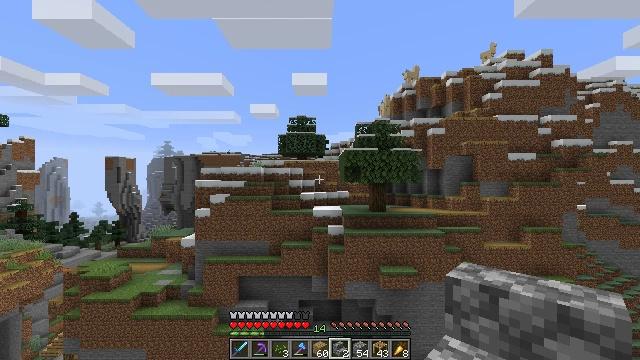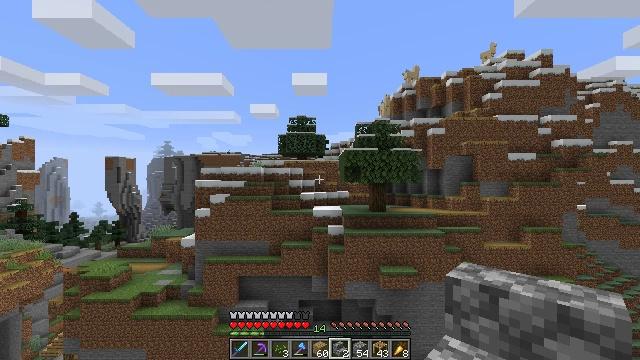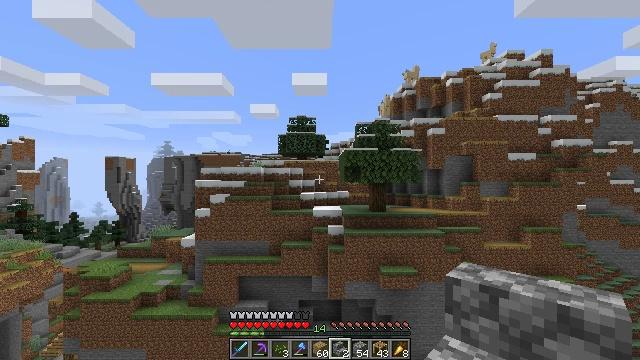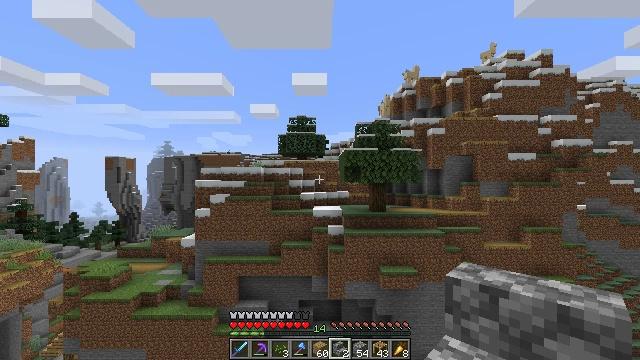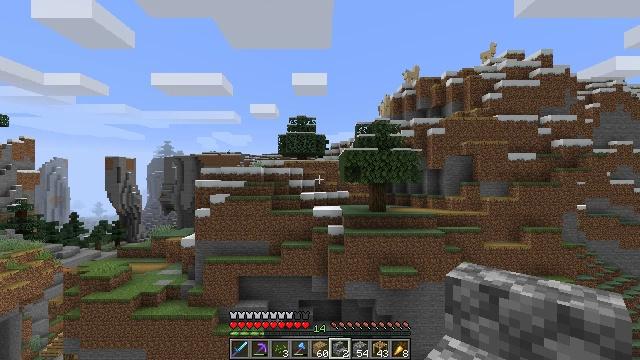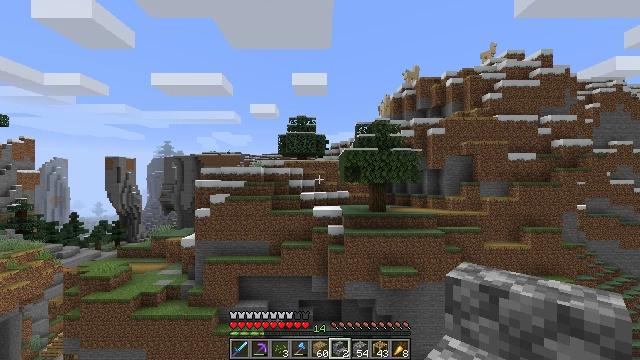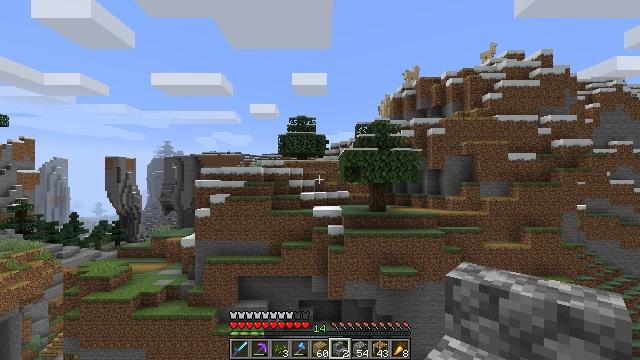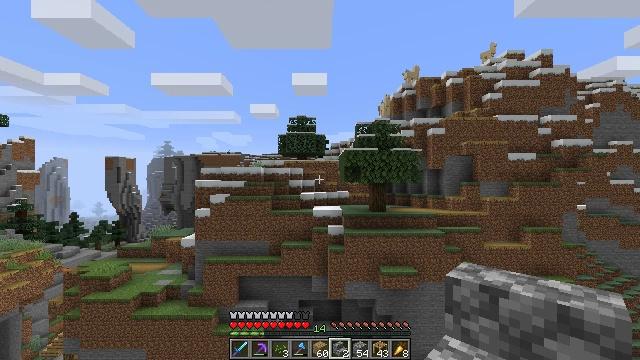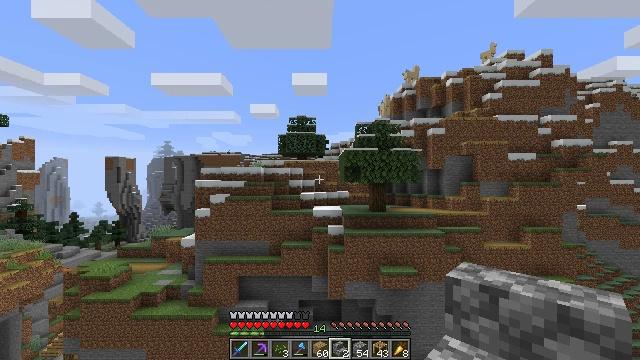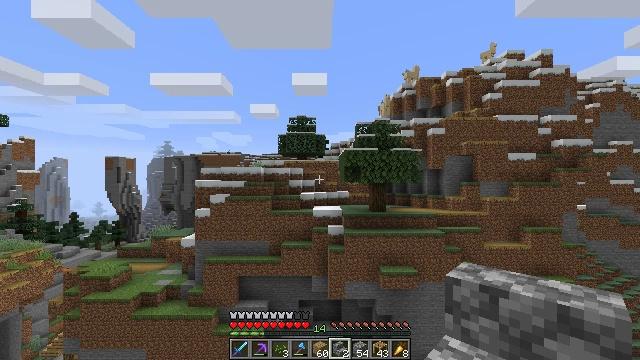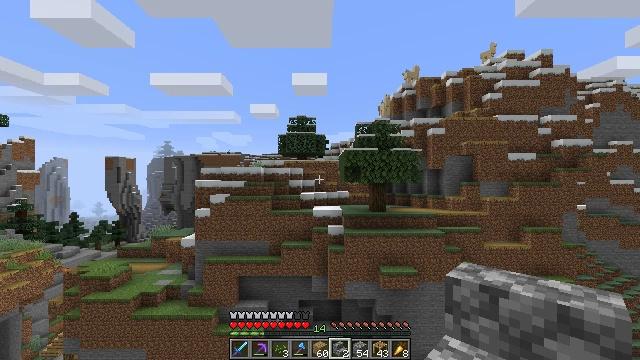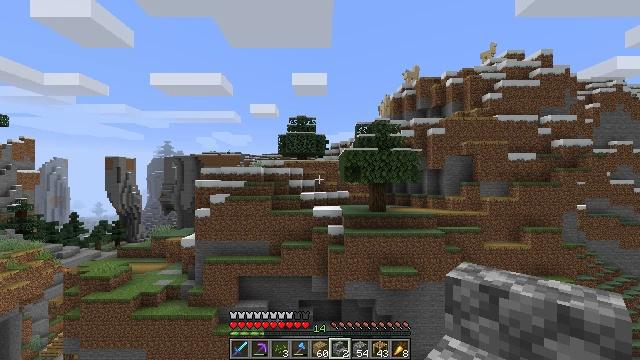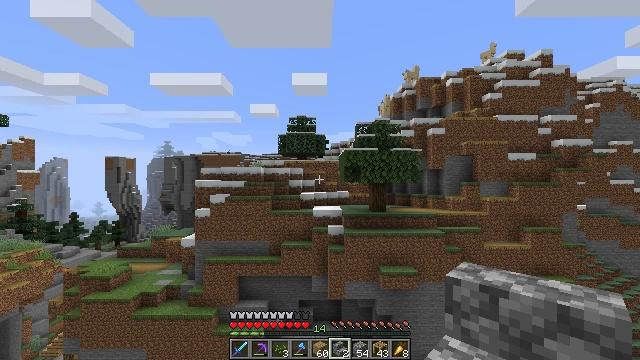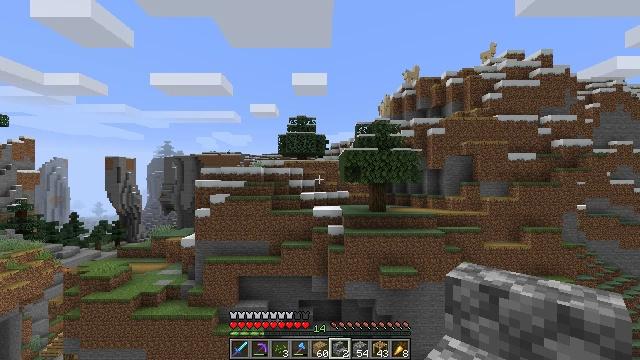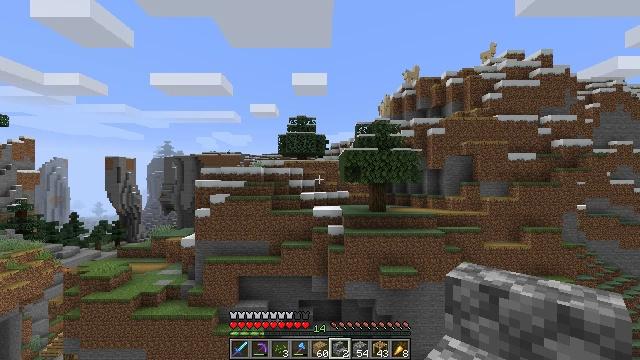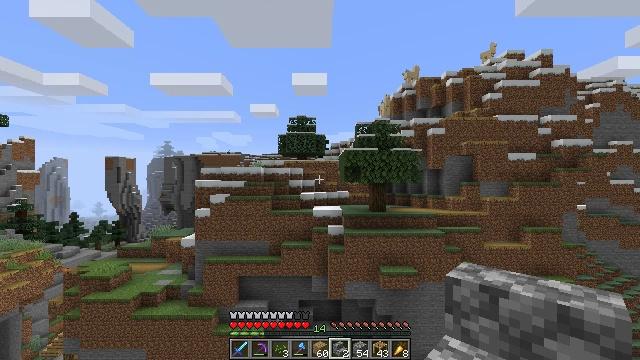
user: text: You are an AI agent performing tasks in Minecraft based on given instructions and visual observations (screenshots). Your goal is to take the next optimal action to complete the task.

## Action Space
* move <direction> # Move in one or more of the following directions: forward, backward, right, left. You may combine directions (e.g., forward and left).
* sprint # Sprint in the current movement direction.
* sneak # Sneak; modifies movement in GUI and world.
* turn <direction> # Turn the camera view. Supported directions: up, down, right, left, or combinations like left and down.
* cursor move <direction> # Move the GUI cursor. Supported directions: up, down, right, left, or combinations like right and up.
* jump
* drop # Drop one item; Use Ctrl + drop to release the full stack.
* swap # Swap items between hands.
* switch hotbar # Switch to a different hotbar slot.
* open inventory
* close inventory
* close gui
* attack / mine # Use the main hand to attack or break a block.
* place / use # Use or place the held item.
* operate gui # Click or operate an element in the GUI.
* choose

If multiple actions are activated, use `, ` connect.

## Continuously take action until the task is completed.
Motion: motion action
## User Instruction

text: Collect scaffolding blocks.
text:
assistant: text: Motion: no_op
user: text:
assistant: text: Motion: no_op
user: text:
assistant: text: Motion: no_op
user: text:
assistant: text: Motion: no_op
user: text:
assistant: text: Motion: no_op
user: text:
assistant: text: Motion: no_op
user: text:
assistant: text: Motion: no_op
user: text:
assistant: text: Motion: no_op
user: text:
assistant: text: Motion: no_op
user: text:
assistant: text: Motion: no_op
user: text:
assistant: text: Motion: no_op
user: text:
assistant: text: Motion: no_op
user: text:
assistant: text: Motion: no_op
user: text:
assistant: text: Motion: no_op
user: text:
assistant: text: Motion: no_op
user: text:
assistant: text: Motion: no_op
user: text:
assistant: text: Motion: no_op
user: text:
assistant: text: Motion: no_op
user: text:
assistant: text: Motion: no_op
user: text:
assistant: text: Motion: no_op
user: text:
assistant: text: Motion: no_op
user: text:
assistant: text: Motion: no_op
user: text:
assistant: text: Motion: no_op
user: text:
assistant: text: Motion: no_op
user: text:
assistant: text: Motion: no_op
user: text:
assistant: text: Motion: no_op
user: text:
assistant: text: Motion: no_op
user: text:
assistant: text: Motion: no_op
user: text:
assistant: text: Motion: no_op
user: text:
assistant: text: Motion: no_op